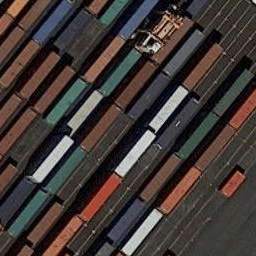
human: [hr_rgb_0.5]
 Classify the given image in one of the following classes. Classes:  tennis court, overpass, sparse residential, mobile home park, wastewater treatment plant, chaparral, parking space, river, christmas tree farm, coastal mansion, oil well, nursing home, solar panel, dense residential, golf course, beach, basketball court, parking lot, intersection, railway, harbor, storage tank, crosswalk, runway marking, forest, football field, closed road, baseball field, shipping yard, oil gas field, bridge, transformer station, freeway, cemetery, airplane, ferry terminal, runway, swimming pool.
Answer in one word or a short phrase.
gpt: shipping yard